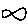
Label: fish